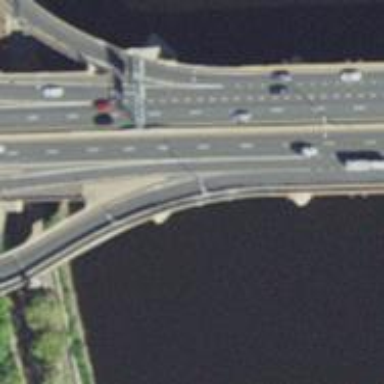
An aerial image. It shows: Footway on bridge.